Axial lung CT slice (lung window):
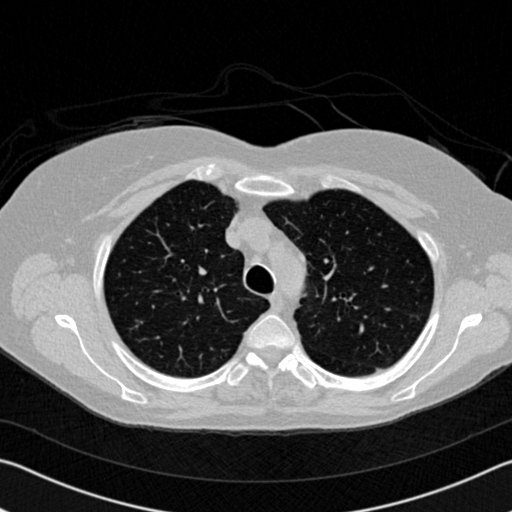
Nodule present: no